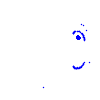
Particle: electron